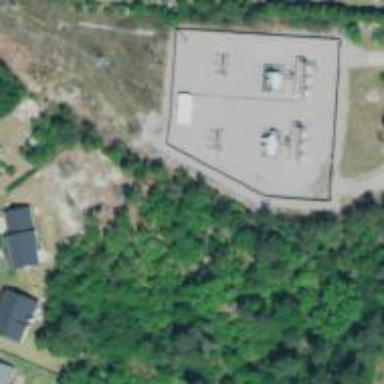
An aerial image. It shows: Distribution level power substation surrounded by wall.